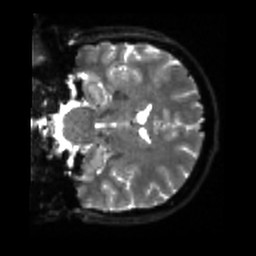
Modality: sbref
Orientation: coronal
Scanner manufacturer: siemens
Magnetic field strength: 3 T
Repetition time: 4 s
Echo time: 0.0594 s